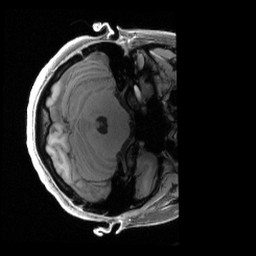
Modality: T1w
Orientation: axial
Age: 30
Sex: female
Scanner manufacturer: siemens
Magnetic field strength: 3 T
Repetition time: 2.4 s
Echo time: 0.00222 s